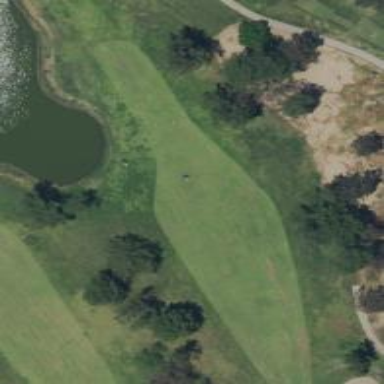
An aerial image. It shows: Golf hole.